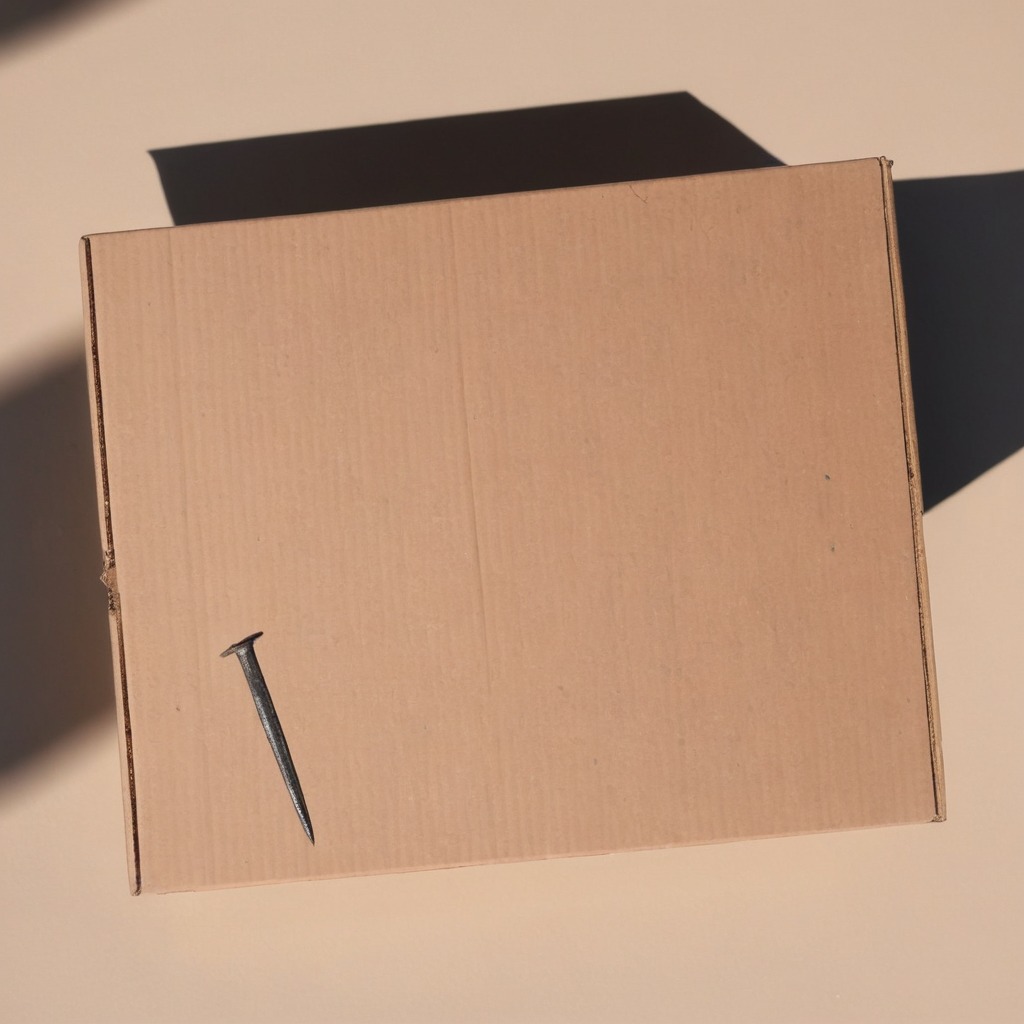
A nail is lying on a clean dry cardboard box surface in an outdoor workshop during daytime bright natural light soft shadows slightly creased but